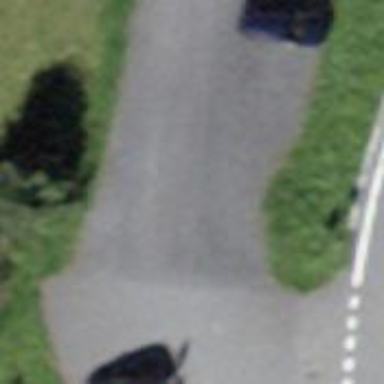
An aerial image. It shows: Parking aisle with pebblestone surface.